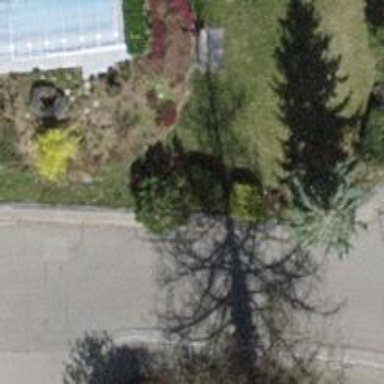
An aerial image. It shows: Urban tree adds touch of nature to the surroundings.